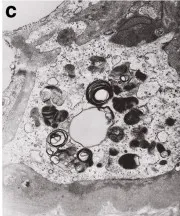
C. Electron microscopy from paraffin embedded tissue. Small dense deposits in mesangial area. Simultaneously lamellated lipid inclusions (so-called myeloid bodies) are shown.
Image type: pathology (immunostaining)